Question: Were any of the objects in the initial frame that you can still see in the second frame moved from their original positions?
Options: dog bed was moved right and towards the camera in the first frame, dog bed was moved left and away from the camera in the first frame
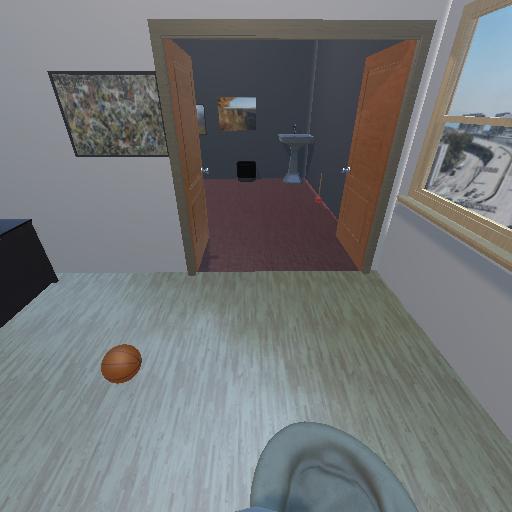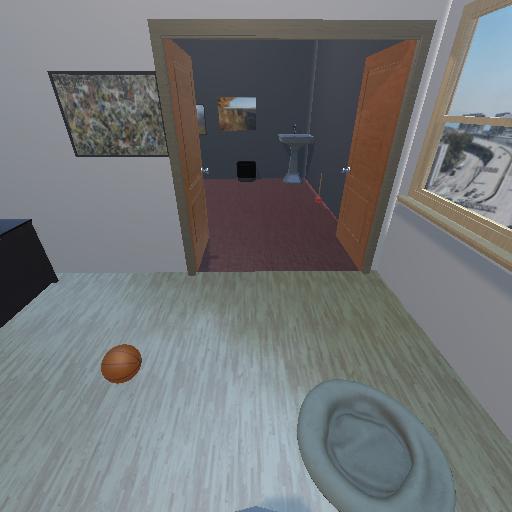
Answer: dog bed was moved right and towards the camera in the first frame